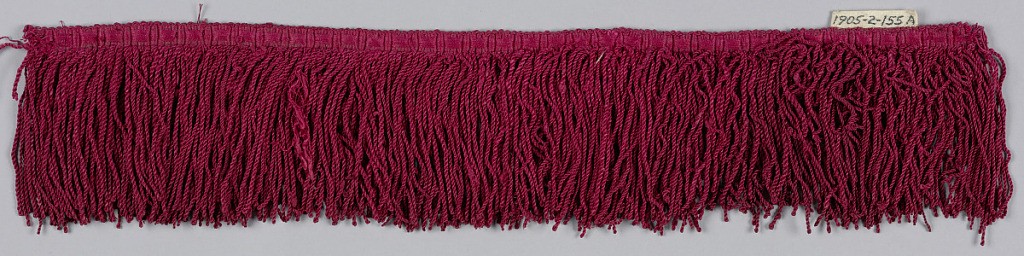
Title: Fringe
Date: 16th century
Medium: silk Technique: woven
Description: Red fringe with an ornamental heading and a skirt of looped and twisted threads.